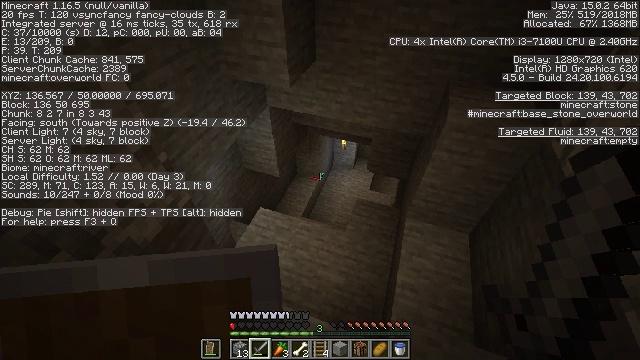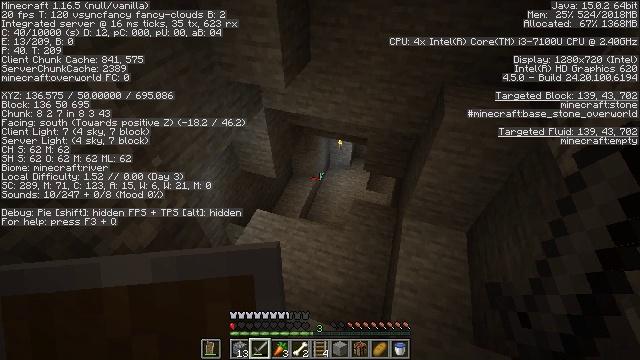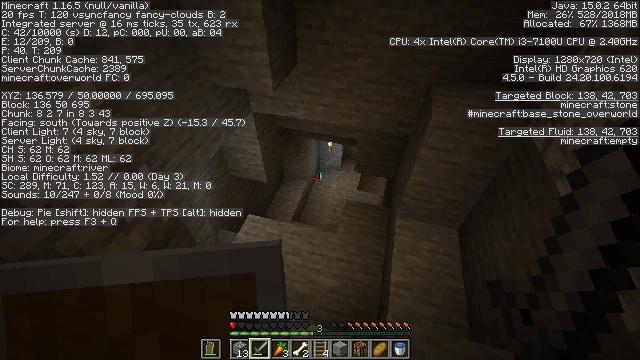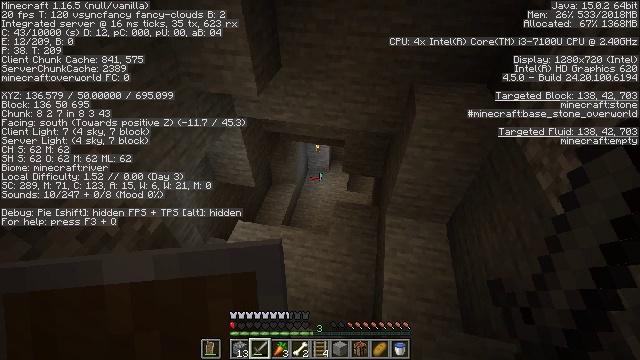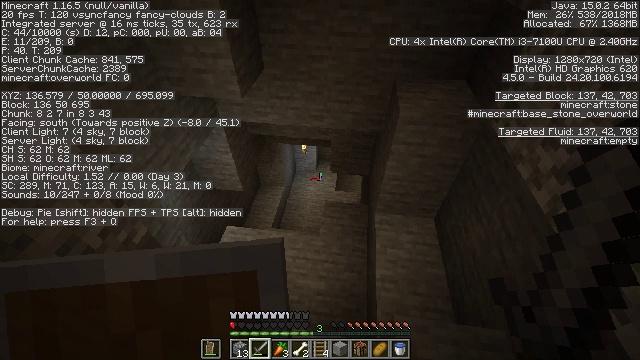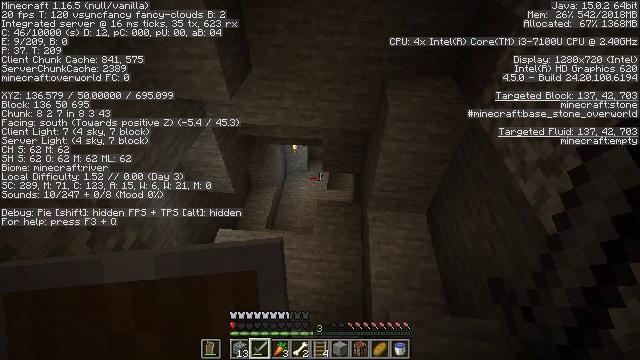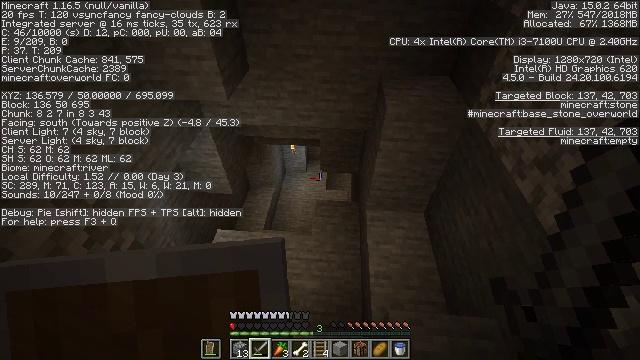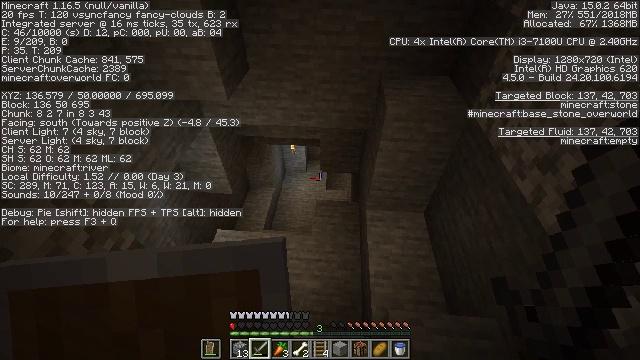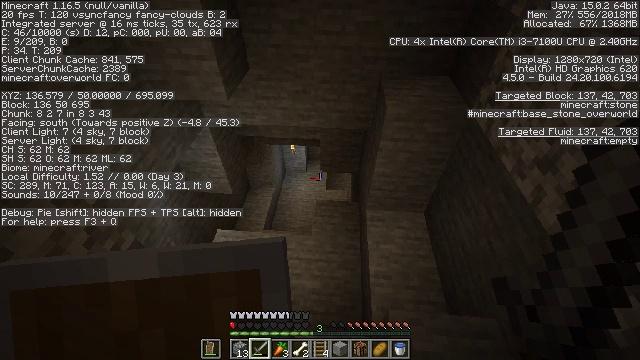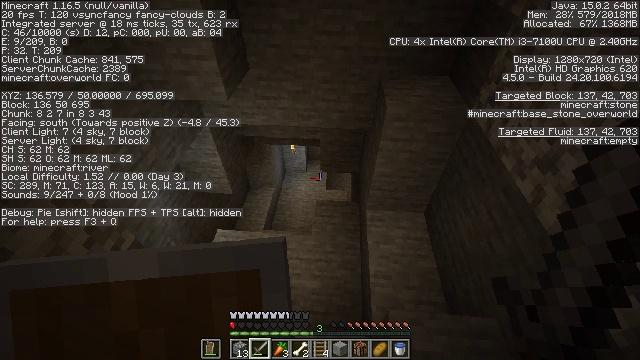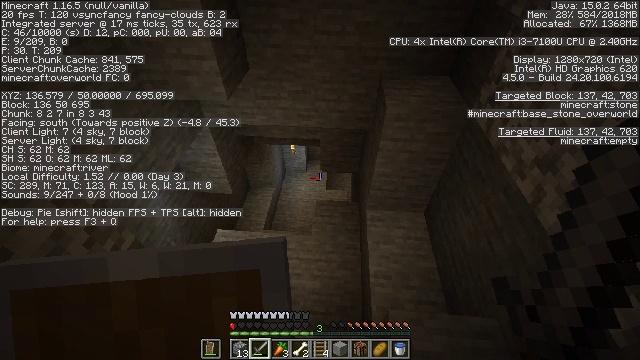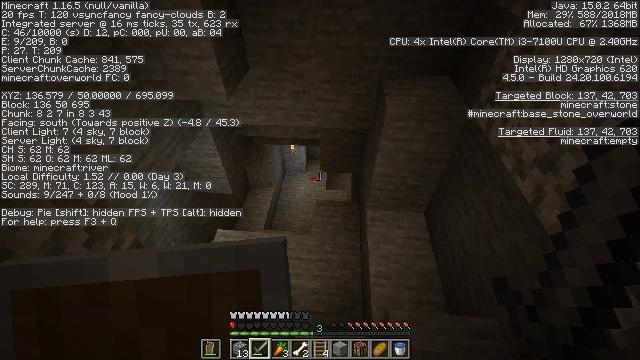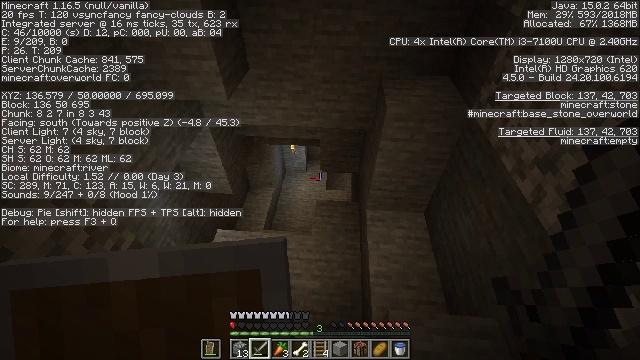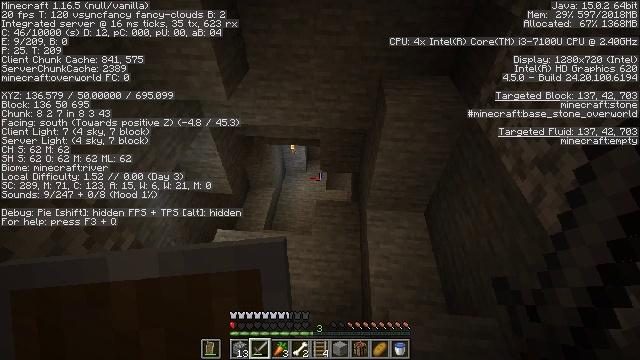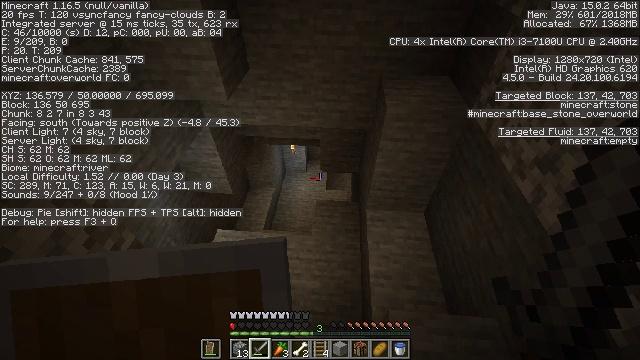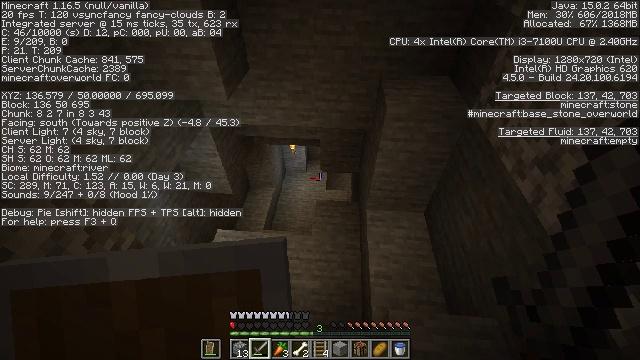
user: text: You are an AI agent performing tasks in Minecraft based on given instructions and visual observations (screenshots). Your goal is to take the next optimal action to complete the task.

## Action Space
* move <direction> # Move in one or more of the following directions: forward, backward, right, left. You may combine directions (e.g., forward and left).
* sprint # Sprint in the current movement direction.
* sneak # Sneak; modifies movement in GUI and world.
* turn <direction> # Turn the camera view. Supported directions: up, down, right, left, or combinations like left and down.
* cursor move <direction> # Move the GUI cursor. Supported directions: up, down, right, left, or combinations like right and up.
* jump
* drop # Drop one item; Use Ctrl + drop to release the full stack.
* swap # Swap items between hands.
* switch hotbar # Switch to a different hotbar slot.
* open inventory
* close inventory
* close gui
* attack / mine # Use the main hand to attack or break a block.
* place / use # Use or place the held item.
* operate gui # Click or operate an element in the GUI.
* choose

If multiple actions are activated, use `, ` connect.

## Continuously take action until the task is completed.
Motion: motion action
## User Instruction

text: Remove the cobweb to avoid getting stuck.
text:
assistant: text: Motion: turn right
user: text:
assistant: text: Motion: turn right
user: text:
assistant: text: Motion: turn right
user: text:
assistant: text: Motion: turn right
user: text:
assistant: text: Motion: turn right
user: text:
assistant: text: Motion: no_op
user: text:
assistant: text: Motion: no_op
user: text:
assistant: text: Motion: no_op
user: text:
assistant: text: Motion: no_op
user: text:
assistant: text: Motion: no_op
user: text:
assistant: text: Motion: no_op
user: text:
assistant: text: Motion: no_op
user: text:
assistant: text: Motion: no_op
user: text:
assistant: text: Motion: no_op
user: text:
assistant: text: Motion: no_op
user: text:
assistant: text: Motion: no_op
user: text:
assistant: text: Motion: no_op
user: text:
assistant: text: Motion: no_op
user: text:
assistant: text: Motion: no_op
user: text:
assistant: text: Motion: no_op
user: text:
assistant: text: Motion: no_op
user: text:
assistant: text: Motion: no_op
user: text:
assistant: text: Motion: no_op
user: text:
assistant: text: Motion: no_op
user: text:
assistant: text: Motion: no_op
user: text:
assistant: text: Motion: no_op
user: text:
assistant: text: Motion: no_op
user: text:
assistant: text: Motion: no_op
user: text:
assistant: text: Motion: no_op
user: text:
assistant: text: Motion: no_op